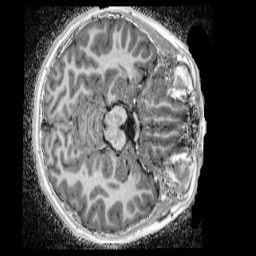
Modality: UNIT1_denoised
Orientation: axial
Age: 12
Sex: female
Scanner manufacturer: siemens
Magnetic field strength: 3 T
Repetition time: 4 s
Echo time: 0.00299 s